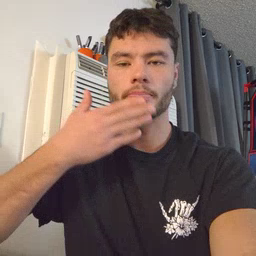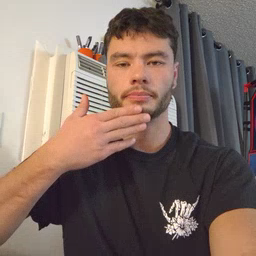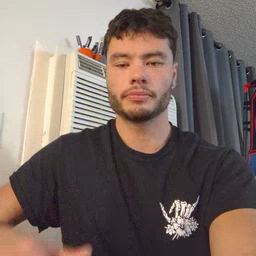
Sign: napkin